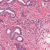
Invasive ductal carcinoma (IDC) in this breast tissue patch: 1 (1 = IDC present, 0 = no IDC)